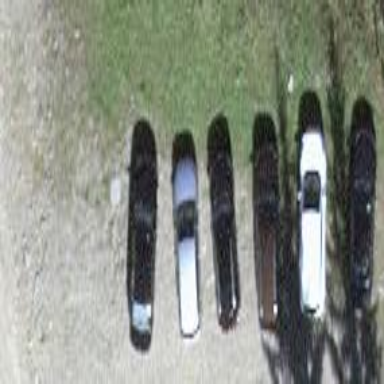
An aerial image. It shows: Parking area.